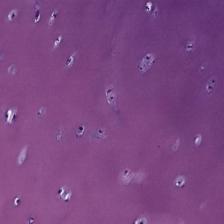
Label: Non-Tumor